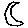
Label: moon